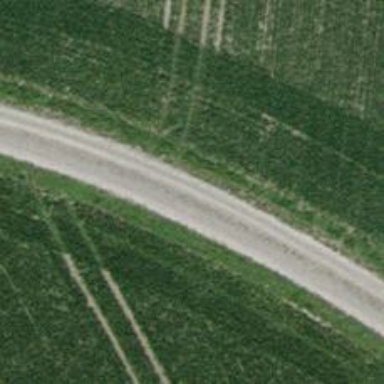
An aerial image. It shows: Gravel track with grade2 quality.